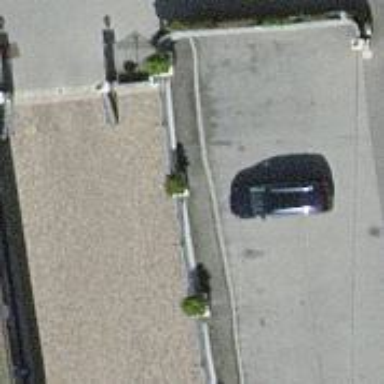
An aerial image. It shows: Charging station.